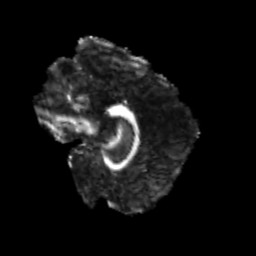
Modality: FA
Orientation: sagittal
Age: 21
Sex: male
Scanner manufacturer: siemens
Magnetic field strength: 3 T
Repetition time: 3.5 s
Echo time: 0.104 s